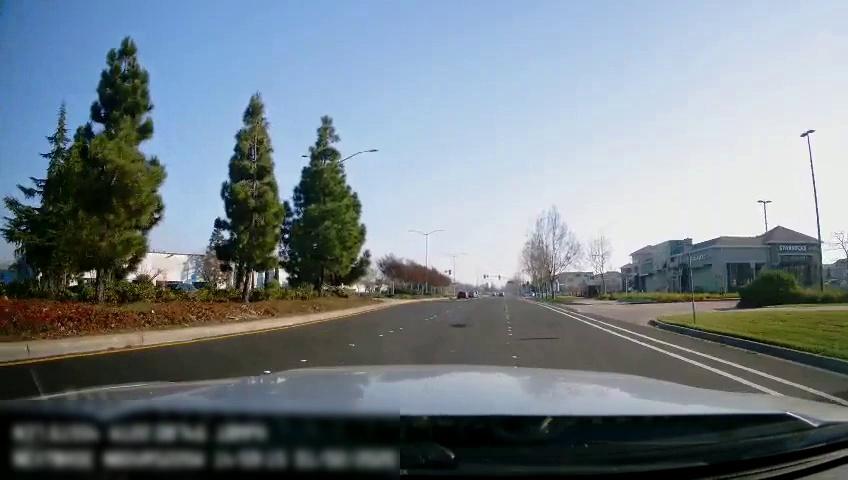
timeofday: Day
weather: Sunny
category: Drivable Space
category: Lanes | Alternate Lane
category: Lanes | Current Lane
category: Lanes | Current Lane
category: Lanes | Alternate Lane